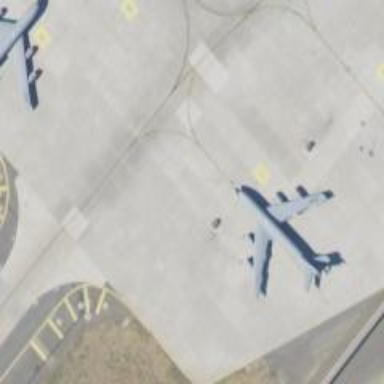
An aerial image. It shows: Image of taxiway at airport.